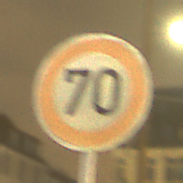
Verkehrszeichen: Geschwindigkeit70
Umgebung: Outdoor, Urban
Tageszeit: Night
Wetter: Overcast
Licht: Artificial
Jahreszeit: NotSpecified
Kontrast: MediumContrast